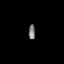
Tissue: skin
Cell type: Fibroblasts
Senescence score: 0.7631
Nuclear area (px): 91
Mean DAPI intensity: 128.945